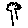
Label: tree